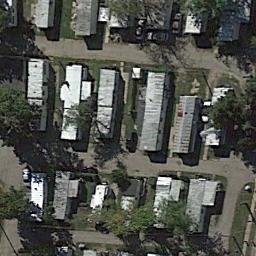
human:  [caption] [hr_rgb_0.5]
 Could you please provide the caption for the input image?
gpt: Many buildings are in the mobile home park .

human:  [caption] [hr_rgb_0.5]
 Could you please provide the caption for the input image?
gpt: The mobile home park is on the grass next to the road .

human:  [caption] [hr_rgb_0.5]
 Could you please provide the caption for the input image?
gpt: Here is a road with mobile homes on both sides .

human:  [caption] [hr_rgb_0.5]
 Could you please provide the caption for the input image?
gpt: The mobile home park has some neatly arranged mobile homes and trees .

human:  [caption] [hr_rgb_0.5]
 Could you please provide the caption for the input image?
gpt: There are some buildings and green trees in the mobile home park .